Question: Am I doing anything wrong in enabling SSL caching?
My configuration:
'''
SSLSessionCache "shm:/opt/apps/logs/ssl_cache(512000)"
SSLSessionCacheTimeout 300
SSLMutex default
'''
When 'LogLevel' is changed to 'debug', I can see that 'SSLSessionCache' is initialized, but when I see the server-status URI, all I see is zero stats.

Why am I not seeing stats similar to <URL>?
Version: Apache/2.2.25 mod_ssl/2.2.25
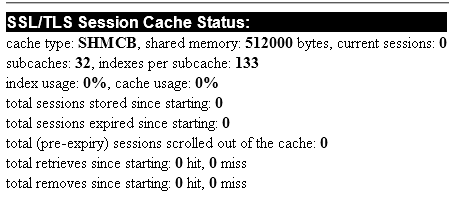
Answer: I didn't see any SSL traffic because SSL termination was happening at F5.